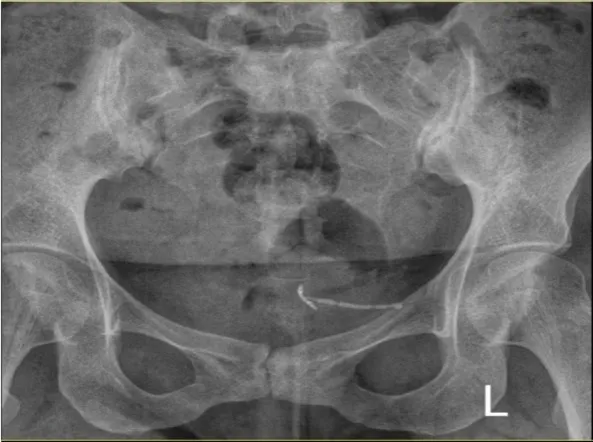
Abdominal X Ray revealing IUD.
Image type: radiology (x_ray)